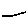
Label: square